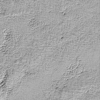
Label: not_dusty